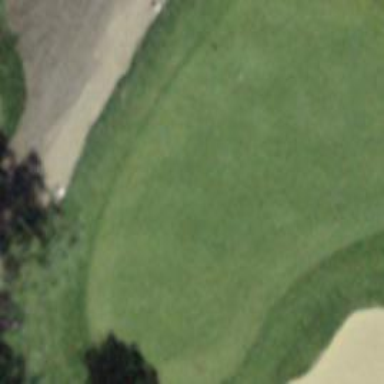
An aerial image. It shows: Golf hole.